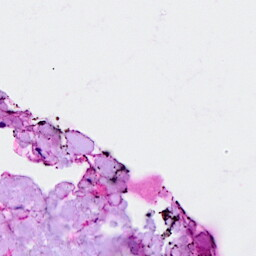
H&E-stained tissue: Breast